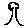
Label: tree